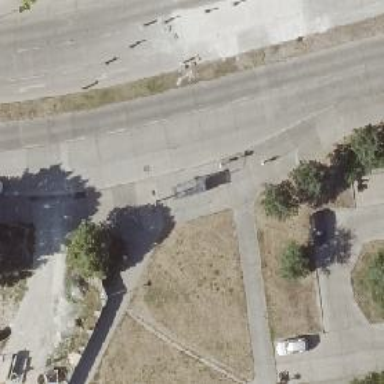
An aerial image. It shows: Concrete platform with shelter for public transport.